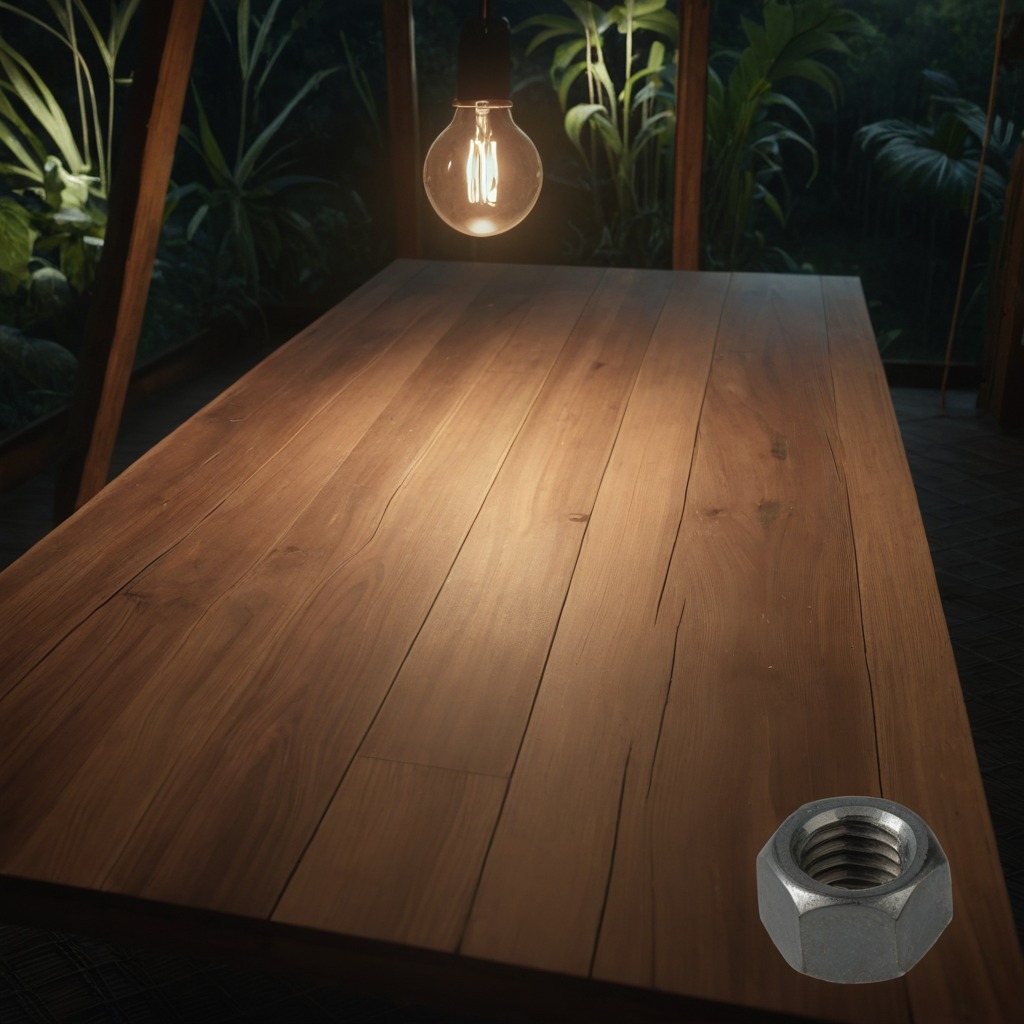
A metal nut is lying on the wooden table.